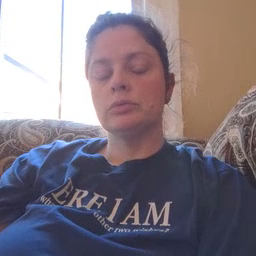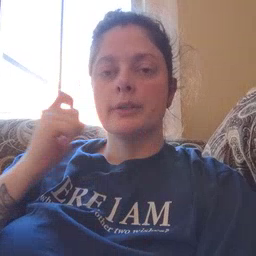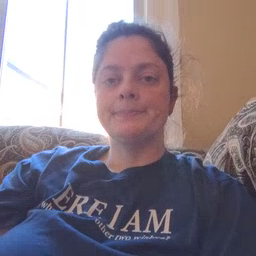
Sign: dry